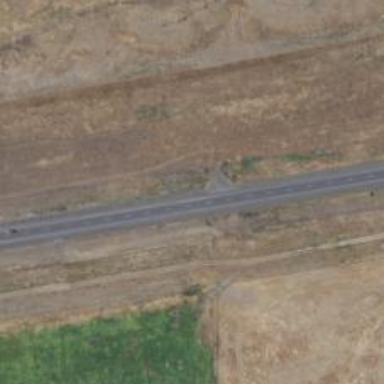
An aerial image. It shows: Abandoned road.